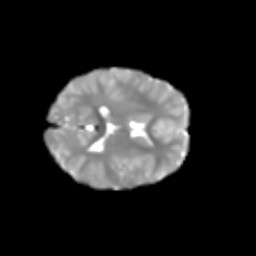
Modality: T2w
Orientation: axial
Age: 6
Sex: female
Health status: healthy